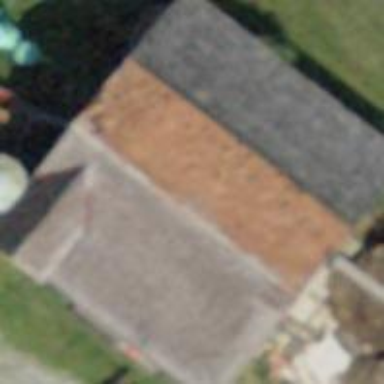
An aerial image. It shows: Barn.